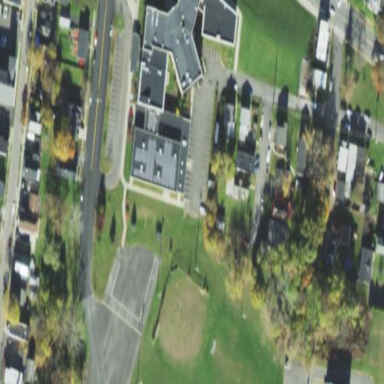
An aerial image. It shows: School building.